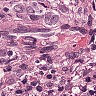
Metastatic tissue present: yes